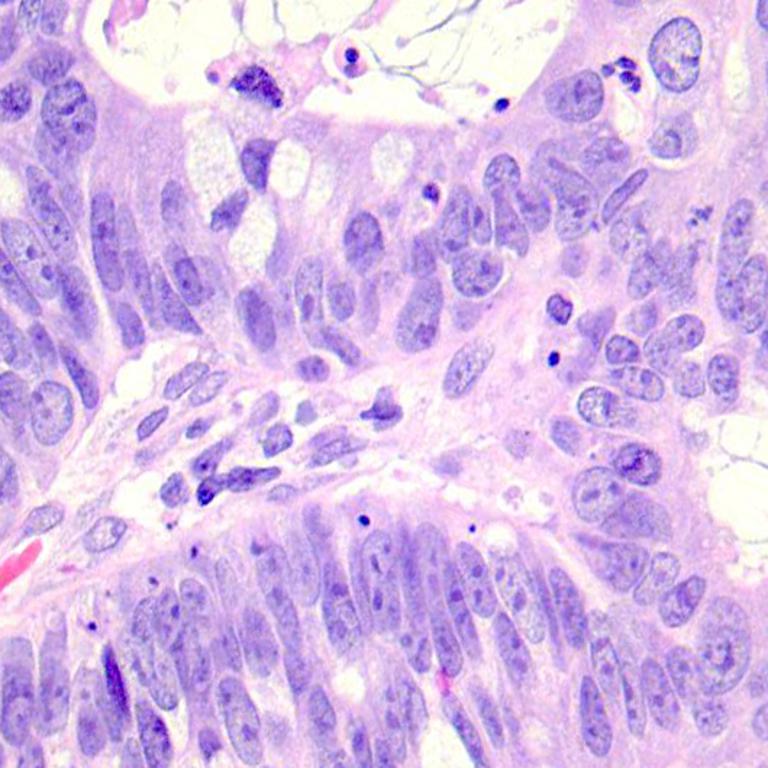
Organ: colon
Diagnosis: adenocarcinomas